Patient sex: M
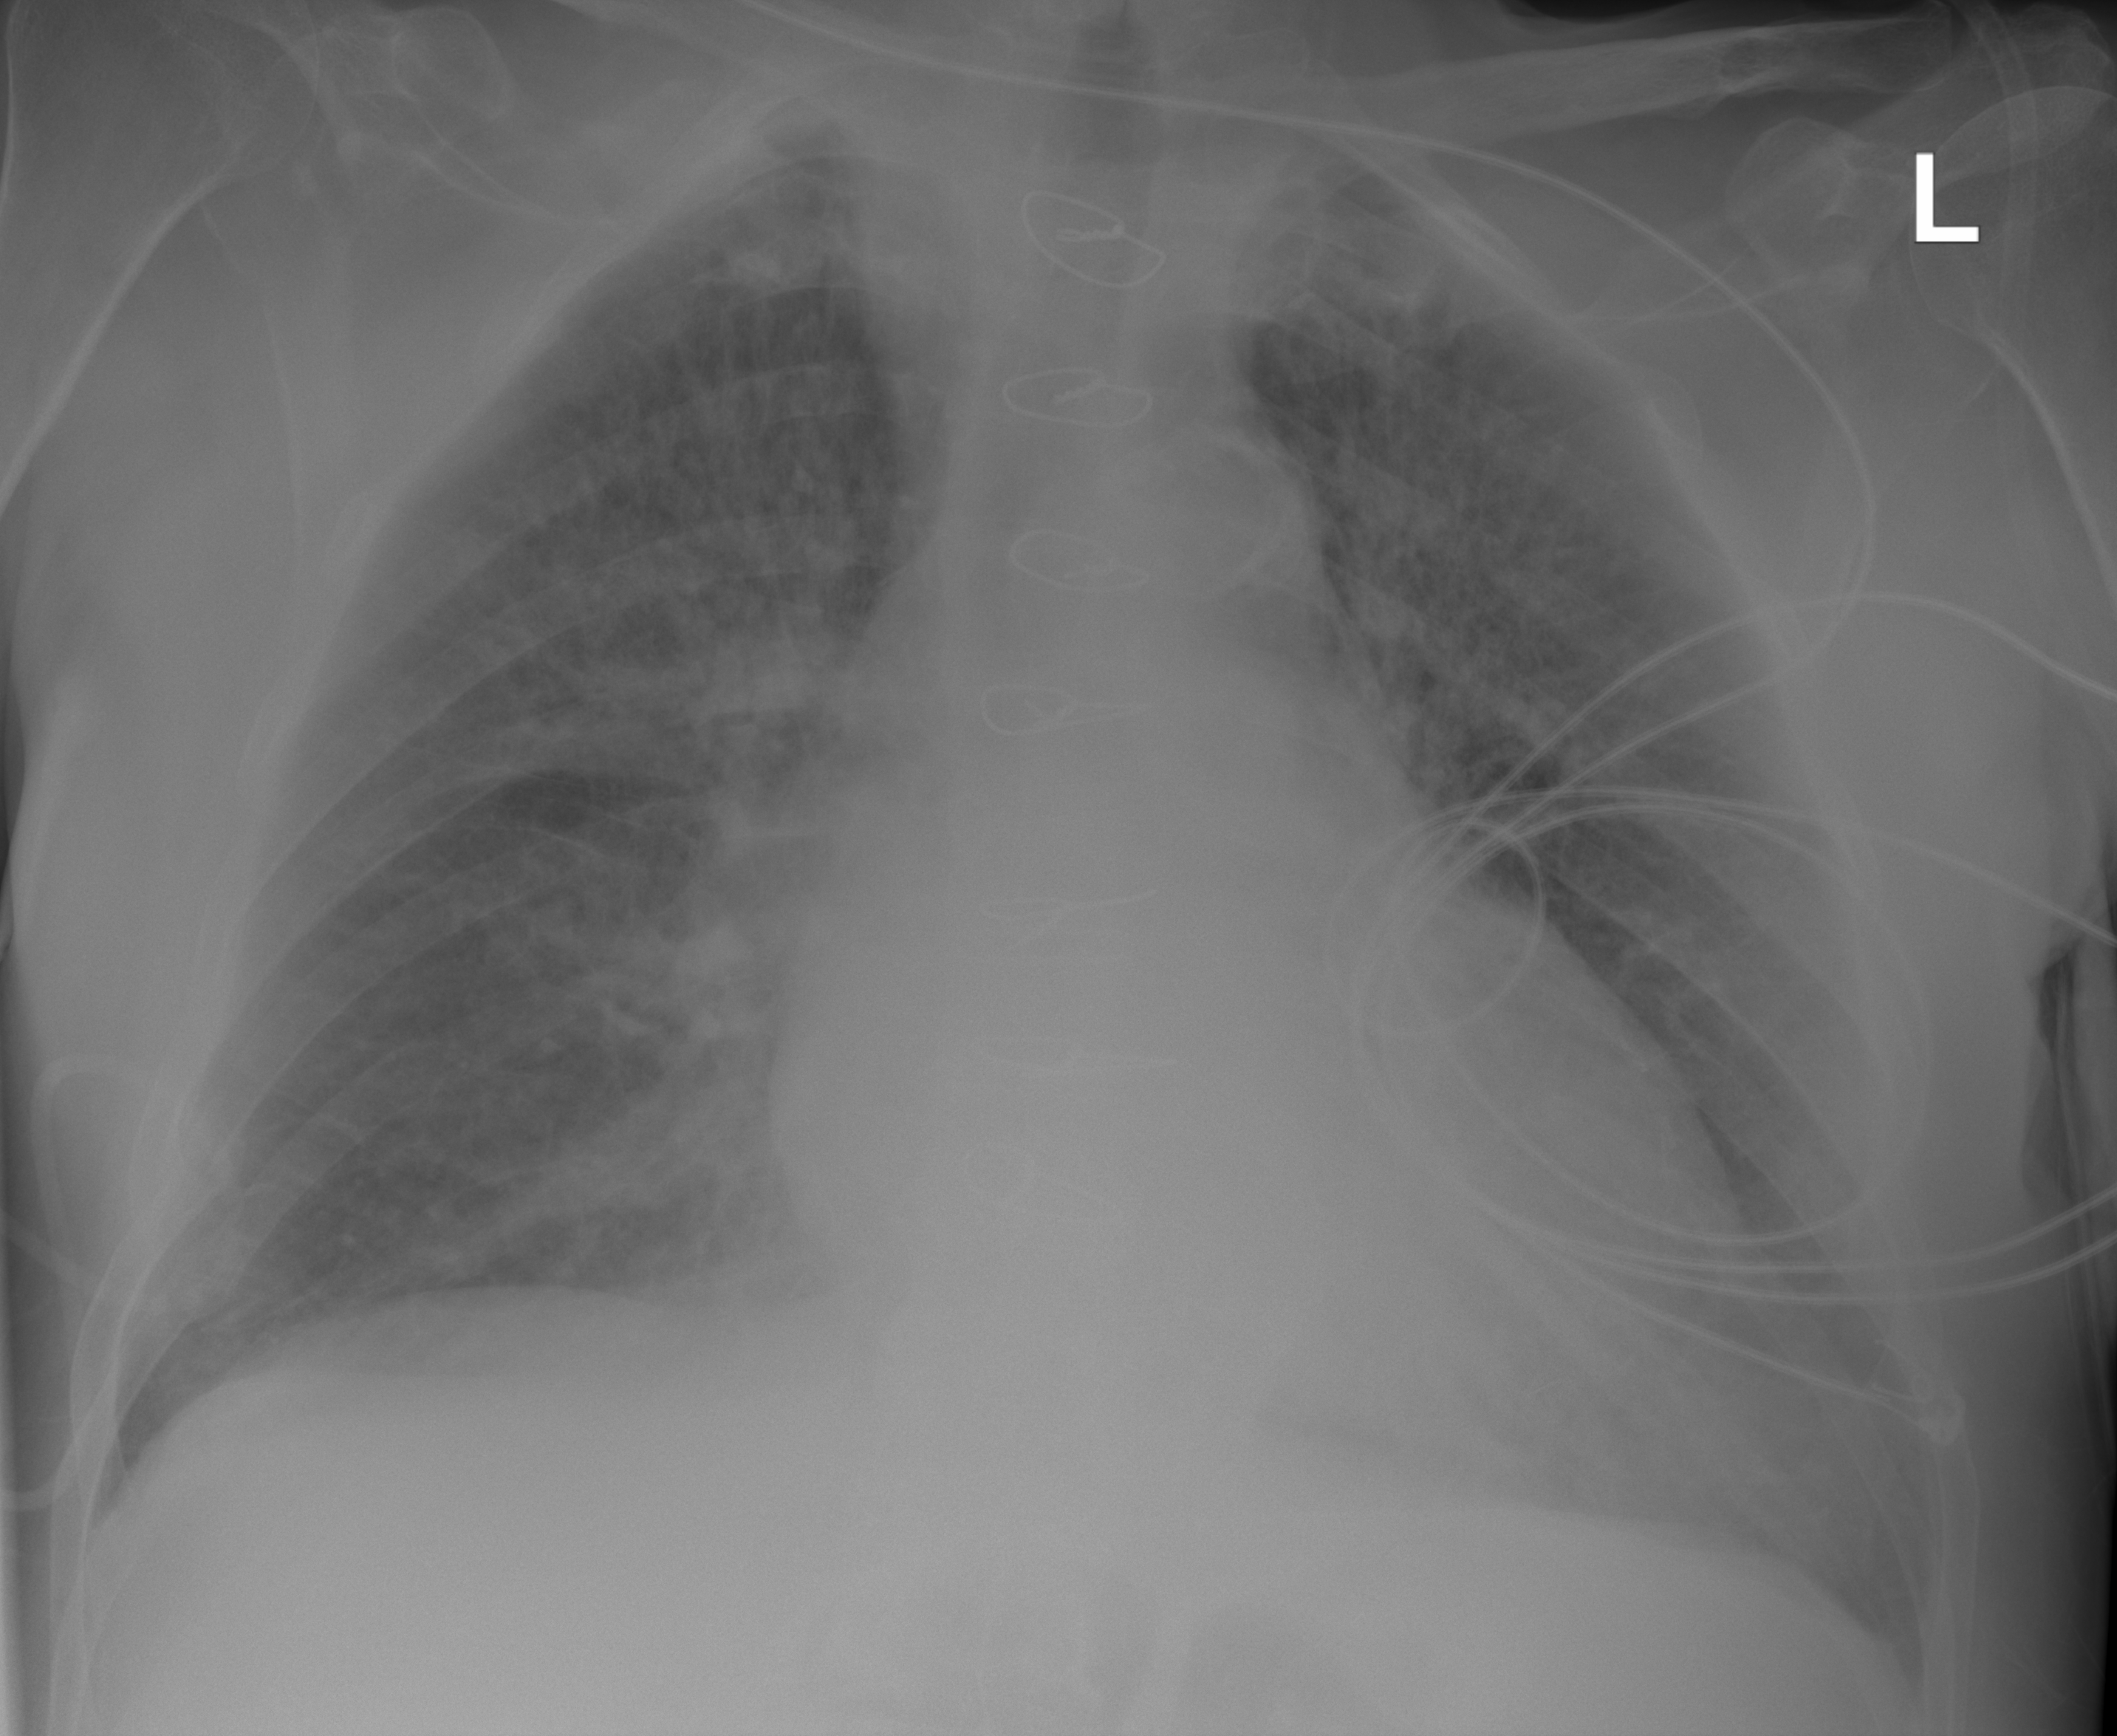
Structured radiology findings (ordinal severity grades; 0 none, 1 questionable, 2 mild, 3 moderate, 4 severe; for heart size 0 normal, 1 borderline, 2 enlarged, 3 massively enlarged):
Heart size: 2
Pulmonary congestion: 3
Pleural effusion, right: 1
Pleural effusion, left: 1
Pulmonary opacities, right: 0
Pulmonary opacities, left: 0
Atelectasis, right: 0
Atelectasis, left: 0